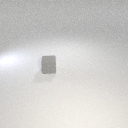
small gray rubber cube